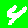
Digit: 4